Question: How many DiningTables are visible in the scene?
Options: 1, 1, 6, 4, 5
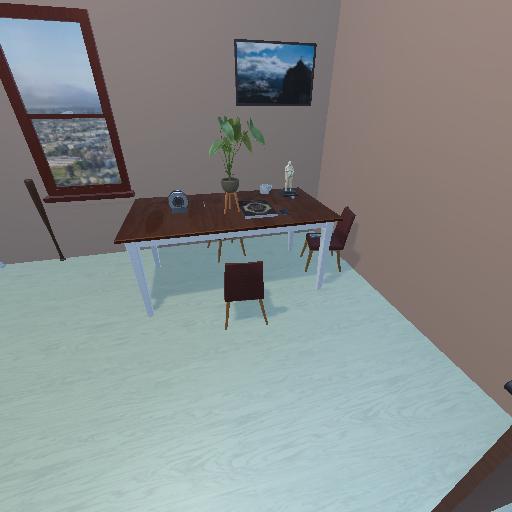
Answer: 1